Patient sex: M
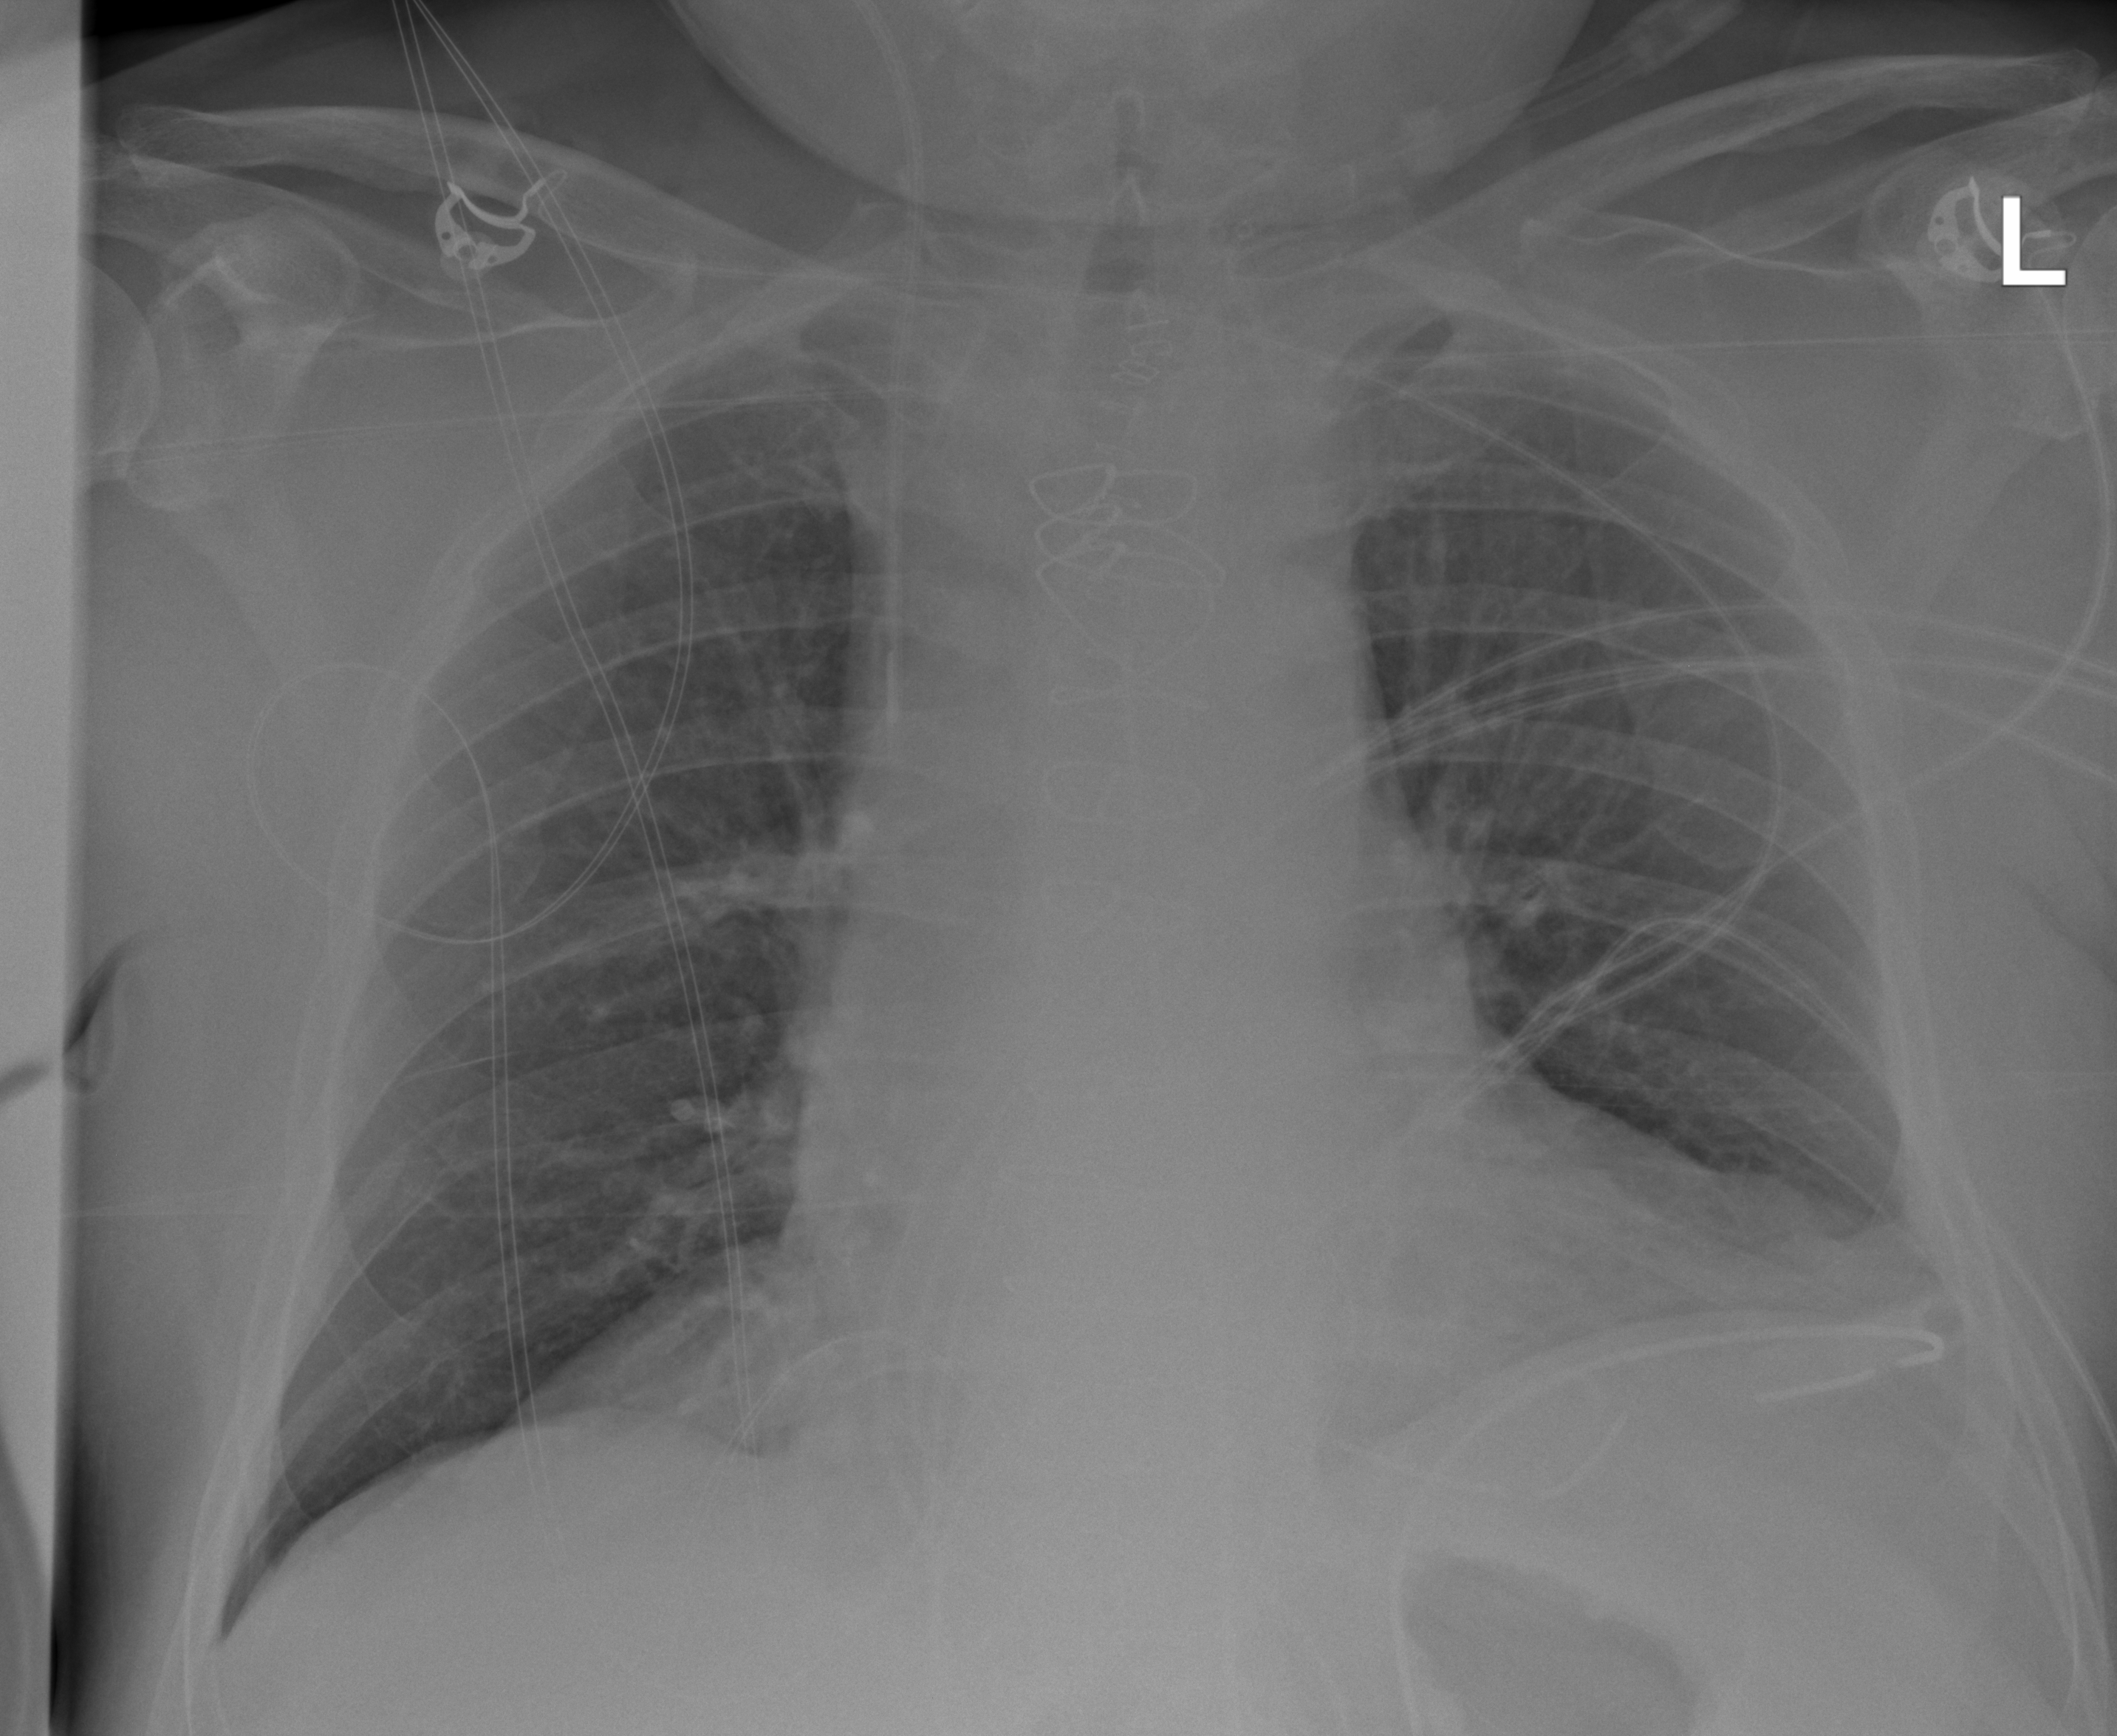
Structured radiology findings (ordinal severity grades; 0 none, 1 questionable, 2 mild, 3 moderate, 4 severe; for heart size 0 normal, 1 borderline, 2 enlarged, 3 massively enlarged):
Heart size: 2
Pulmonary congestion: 2
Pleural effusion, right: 0
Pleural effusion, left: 2
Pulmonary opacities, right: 0
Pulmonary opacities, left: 0
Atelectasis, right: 2
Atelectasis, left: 2